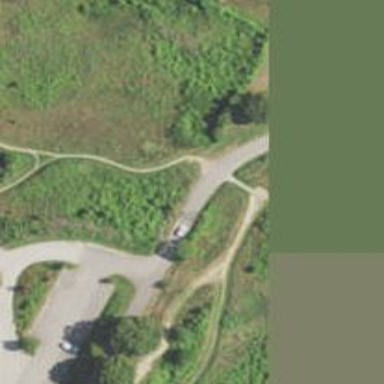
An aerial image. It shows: Path.